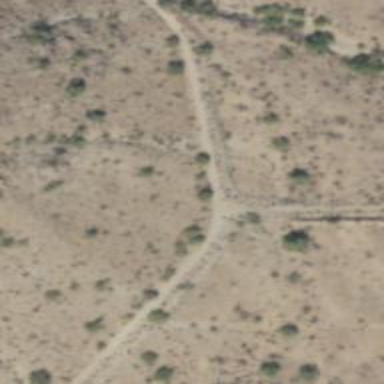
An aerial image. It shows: Hiking trail path.